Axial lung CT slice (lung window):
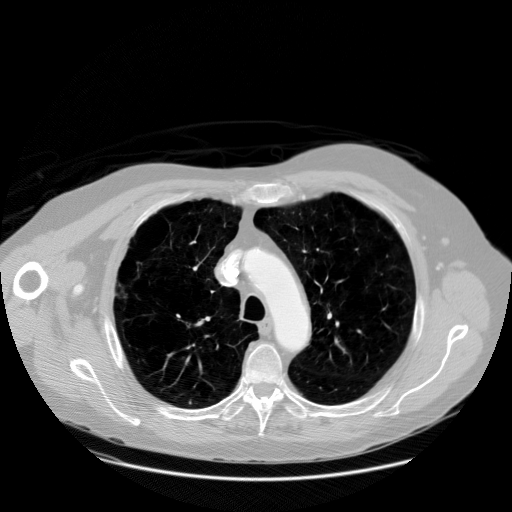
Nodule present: no